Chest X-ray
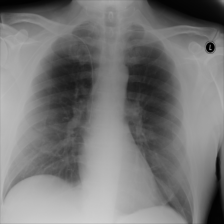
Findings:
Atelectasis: negative
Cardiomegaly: negative
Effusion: negative
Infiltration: negative
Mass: negative
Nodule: negative
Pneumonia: negative
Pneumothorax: negative
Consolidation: negative
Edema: negative
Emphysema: negative
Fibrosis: negative
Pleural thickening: negative
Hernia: negative